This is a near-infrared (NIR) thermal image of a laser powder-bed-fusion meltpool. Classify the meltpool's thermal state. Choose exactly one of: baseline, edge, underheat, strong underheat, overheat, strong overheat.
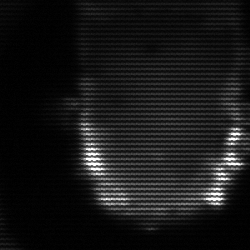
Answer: baseline